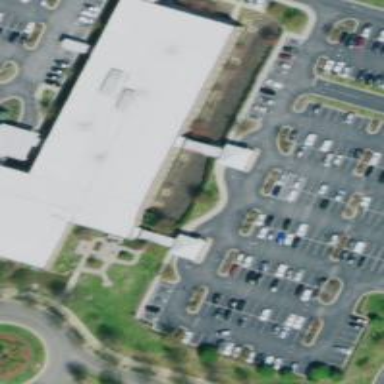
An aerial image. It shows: Healthcare clinic.